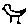
Label: bird